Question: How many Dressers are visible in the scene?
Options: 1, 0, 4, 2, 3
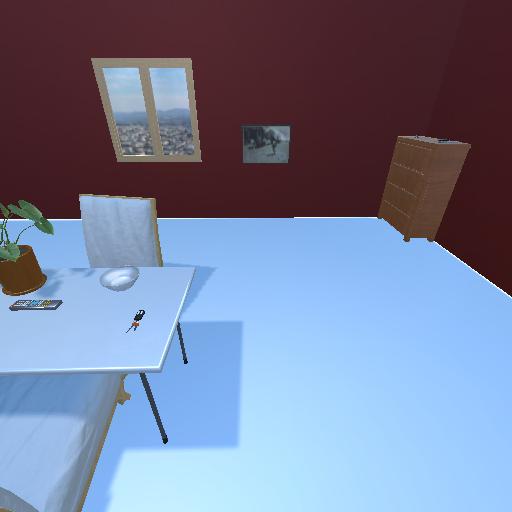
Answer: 1